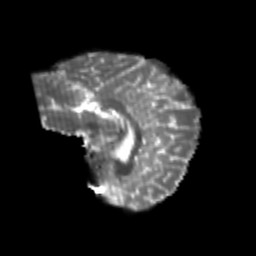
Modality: T2w
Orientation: sagittal
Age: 22
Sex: female
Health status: healthy
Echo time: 0.074 s